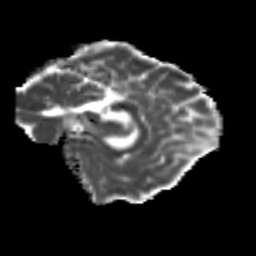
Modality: MD
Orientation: sagittal
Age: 21
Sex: female
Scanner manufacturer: siemens
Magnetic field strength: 3 T
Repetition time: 3.5 s
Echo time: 0.104 s